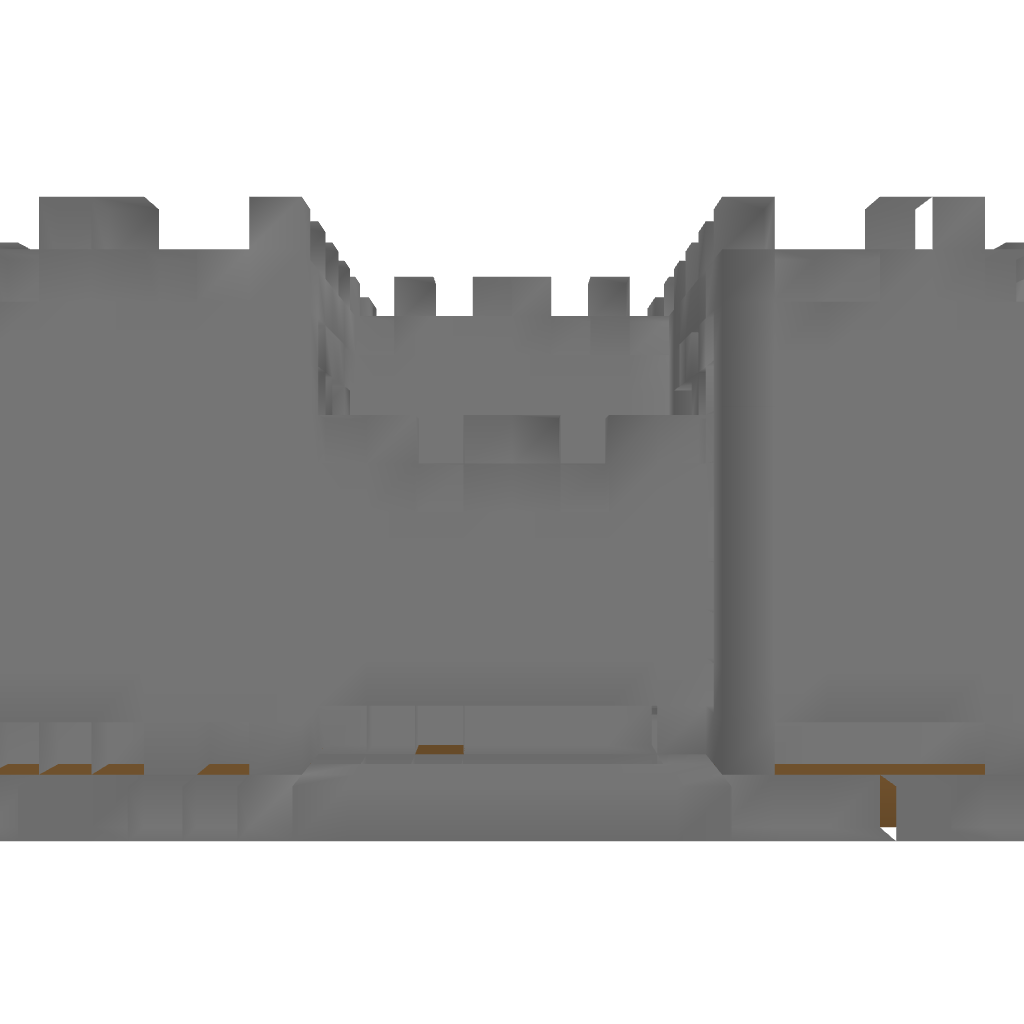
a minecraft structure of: Ultima Online Housing - Stone Keep bad low quality